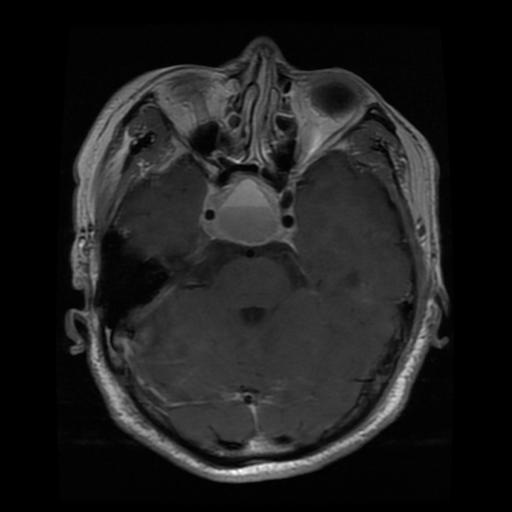
Label: pituitary